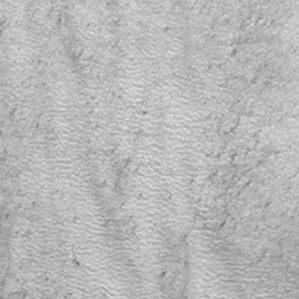
Label: frost